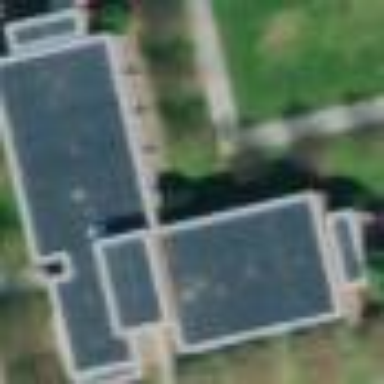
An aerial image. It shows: University building.